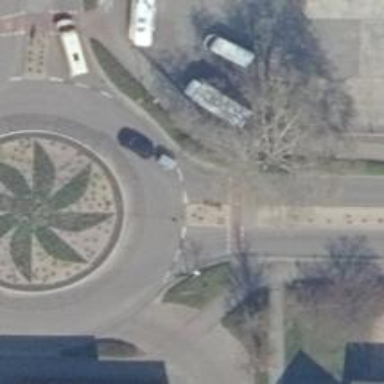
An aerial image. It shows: Uncontrolled crossing with pedestrian island.